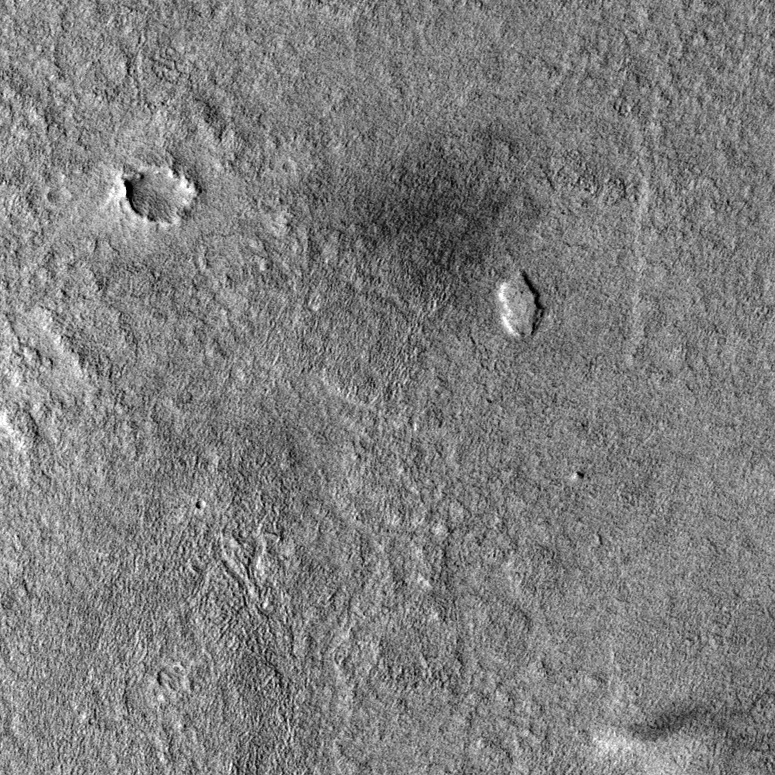
Label: dustdevil